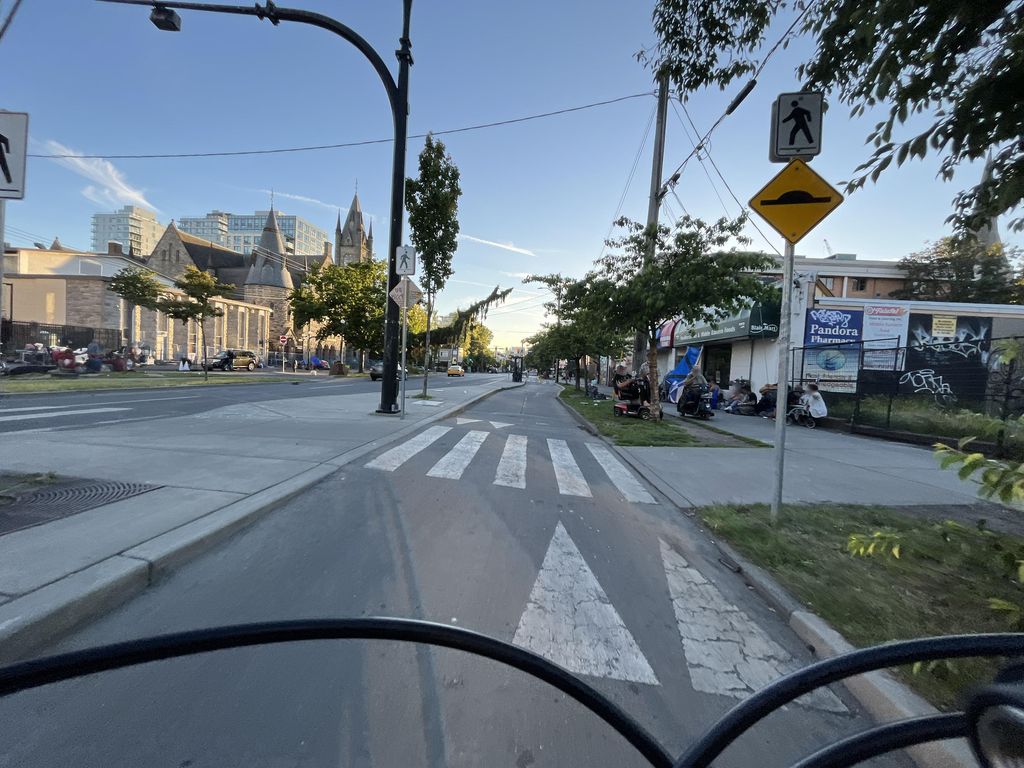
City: victoria